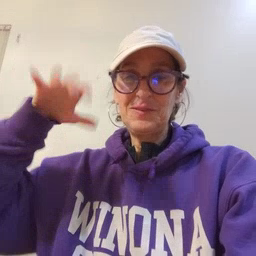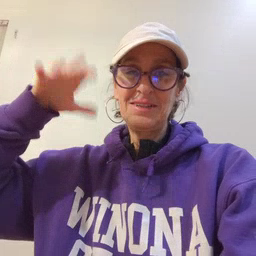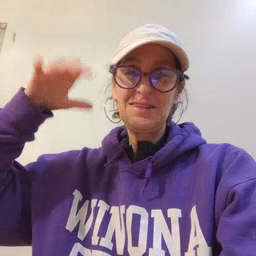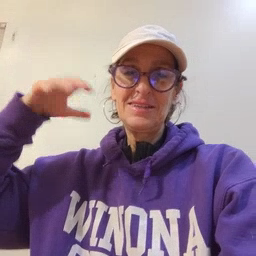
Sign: rain